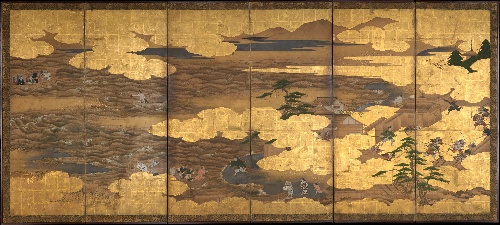
Title: 新曲図屏風|“Takebun,” from the Musical Drama “The New Piece” (“Shinkyoku”)
Date: early 17th century
Object type: Screens
Classification: Paintings
Medium: Pair of six-panel folding screens; ink, color, gold and silver leaf on paper
Culture: Japan
Period: Edo period (1615–1868)
Dimensions: Image (each): 61 11/16 in. × 11 ft. 11 5/16 in. (156.7 × 364 cm)
Overall (each): 67 3/16 in. × 12 ft. 4 13/16 in. (170.7 × 378 cm)
Department: Asian Art
Credit line: Mary Griggs Burke Collection, Gift of the Mary and Jackson Burke Foundation, 2015
Accession year: 2015
Repository: Metropolitan Museum of Art, New York, NY
Tags: Trees